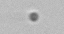
Label: nanoplankton_mix